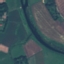
Land use / land cover: River